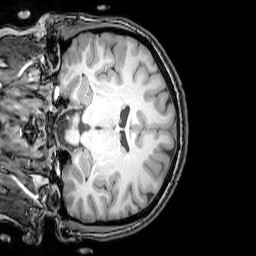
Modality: T1w
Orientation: coronal
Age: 23
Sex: female
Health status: healthy
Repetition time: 0.081 s
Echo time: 0.037 s